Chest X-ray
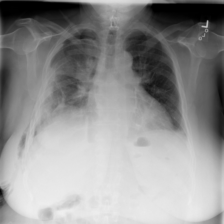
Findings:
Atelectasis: negative
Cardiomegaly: negative
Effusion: negative
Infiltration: negative
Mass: negative
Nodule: negative
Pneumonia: negative
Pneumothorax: positive
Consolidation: negative
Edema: negative
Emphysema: negative
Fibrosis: negative
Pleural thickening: negative
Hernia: negative